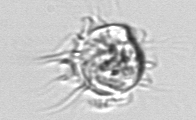
Label: Leegaardiella_ovalis